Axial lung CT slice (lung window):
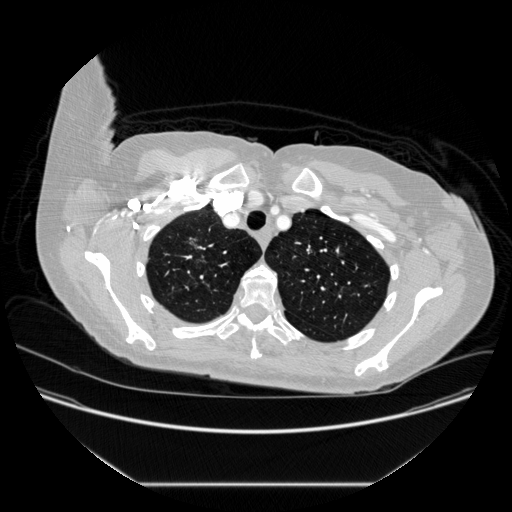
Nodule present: no